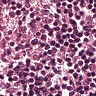
Metastatic tissue present: no